Question: How can I make the ListView/Layout scroller to behave like modern layout like in android or windows 10. Currently the ListView scrollbar only applies to the ListView itself. I want the scroller to scroll the whole layout including the search bar in XAML.
I want also the ListView Items added to increment to the overall height of the ListView to achieve the effect.
Any available ways to do it with Native wpf xaml (No frameworks/dlls, just pure xaml/c#)

Code:
'''
<local:BasePage x:Class="GeneralMerchandise.UI.Pages.UsersPage"
xmlns="http://schemas.microsoft.com/winfx/2006/xaml/presentation"
xmlns:x="http://schemas.microsoft.com/winfx/2006/xaml"
xmlns:mc="http://schemas.openxmlformats.org/markup-compatibility/2006"
xmlns:d="http://schemas.microsoft.com/expression/blend/2008"
xmlns:a="clr-namespace:GeneralMerchandise.UI.AttachedProperties"
xmlns:local="clr-namespace:GeneralMerchandise.UI.Pages"
xmlns:c="clr-namespace:GeneralMerchandise.UI.Converter"
xmlns:viewmodel="clr-namespace:GeneralMerchandise.UI.ViewModel"
mc:Ignorable="d"
d:DesignHeight="450" d:DesignWidth="800"
Title="UsersPage">
<Page.DataContext>
<viewmodel:UsersViewModel x:Name="VM"/>
</Page.DataContext>
<Grid>
<Grid.RowDefinitions>
<RowDefinition Height="Auto"/>
<RowDefinition Height="Auto"/>
<RowDefinition/>
</Grid.RowDefinitions>
<StackPanel Orientation="Vertical"
Grid.Row="0"
Background="{StaticResource DefaultBackground}">
<TextBlock FontSize="{StaticResource FontSizeXLarge}"
Text="Users" />
<Border BorderThickness="0 0 0 1">
<Grid>
<StackPanel Orientation="Vertical" Width="300">
<TextBox Style="{StaticResource FlatTextBox}"
Width="270"
Margin="8"
a:Hint.TextProperty="Search"
a:ClearableText.EnableClearTextProperty="True"
Text="{Binding Search, UpdateSourceTrigger=PropertyChanged}"/>
<StackPanel Orientation="Horizontal"
HorizontalAlignment="Center">
<StackPanel.Resources>
<Style TargetType="RadioButton" BasedOn="{StaticResource FlatToggle}">
<Setter Property="Padding"
Value="15 10"/>
<Setter Property="BorderThickness"
Value="0 0 0 3"/>
</Style>
</StackPanel.Resources>
<RadioButton GroupName="Filter"
Content="All"
IsChecked="True"
Command="{Binding FilterActiveCommand}"
CommandParameter="{x:Static viewmodel:UsersViewModel+FilterActiveProperty.None }"/>
<RadioButton GroupName="Filter"
Content="Active"
Command="{Binding FilterActiveCommand}"
CommandParameter="{x:Static viewmodel:UsersViewModel+FilterActiveProperty.Active }"/>
<RadioButton GroupName="Filter"
Content="Deactived"
Command="{Binding FilterActiveCommand}"
CommandParameter="{x:Static viewmodel:UsersViewModel+FilterActiveProperty.Deactivated }"/>
</StackPanel>
</StackPanel>
<Button DockPanel.Dock="Right"
Content="New"
HorizontalAlignment="Right"
VerticalAlignment="Top"
Command="{Binding NewUserCommand}"/>
</Grid>
</Border>
</StackPanel>
<ListView Grid.Row="2"
Background="Transparent"
ItemsSource="{Binding UsersDisplay}"
ScrollViewer.HorizontalScrollBarVisibility="Disabled"
ScrollViewer.VerticalScrollBarVisibility="Auto"
BorderThickness="0"
Padding="20">
<ListView.Resources>
<c:UserDisplayDataFullnameConverter x:Key="FullnameConverter"/>
<c:BoolToValueConverter TrueValue="Active" FalseValue="Deactivated" x:Key="BoolToStringConverter"/>
</ListView.Resources>
<ListView.ItemsPanel>
<ItemsPanelTemplate>
<WrapPanel HorizontalAlignment="Left" Orientation="Horizontal" />
</ItemsPanelTemplate>
</ListView.ItemsPanel>
<ListView.ItemTemplate>
<DataTemplate>
<Button Style="{StaticResource PlainButton}"
Background="White"
DataContext="{Binding}"
Width="250"
Height="150"
Padding="5"
BorderThickness="2"
Margin="{StaticResource MarginSmall}"
HorizontalContentAlignment="Stretch"
VerticalContentAlignment="Stretch">
<Button.ToolTip>
<ToolTip>
<TextBlock Text="NAME"/>
</ToolTip>
</Button.ToolTip>
<Grid >
<Grid.ColumnDefinitions>
<ColumnDefinition Width="80"/>
<ColumnDefinition/>
</Grid.ColumnDefinitions>
<Ellipse Grid.Column="0"
Margin="5"
VerticalAlignment="Top"
Height="{Binding Path=ActualWidth, RelativeSource={RelativeSource Self}}"
Fill="{StaticResource LightGrayBrush}"/>
<Ellipse Grid.Column="0"
Margin="5"
VerticalAlignment="Top"
x:Name="userPicturePopup"
Height="{Binding Path=ActualWidth, RelativeSource={RelativeSource Self}}"
Width="Auto">
<Ellipse.Fill>
<ImageBrush ImageSource="{StaticResource UserIconMedium}"/>
</Ellipse.Fill>
</Ellipse>
<StackPanel Grid.Column="1"
Orientation="Vertical">
<TextBlock Text="{Binding Converter={StaticResource FullnameConverter}}"
TextWrapping="WrapWithOverflow"
Margin="10 5"/>
<TextBlock Margin="10 5"
Text="{Binding Created, StringFormat=Created {0:d}}"/>
<TextBlock Margin="10 5"
Text="{Binding IsActive, Converter={StaticResource BoolToStringConverter}, StringFormat=Account Is {0}}"/>
</StackPanel>
</Grid>
</Button>
</DataTemplate>
</ListView.ItemTemplate>
<ListView.ItemContainerStyle>
<Style TargetType="{x:Type ListViewItem}">
<Setter Property="Background" Value="Transparent" />
<Setter Property="Template">
<Setter.Value>
<ControlTemplate TargetType="{x:Type ListViewItem}">
<Border BorderBrush="Transparent"
BorderThickness="3"
Background="{TemplateBinding Background}">
<ContentPresenter />
</Border>
</ControlTemplate>
</Setter.Value>
</Setter>
</Style>
</ListView.ItemContainerStyle>
</ListView>
</Grid>
'''
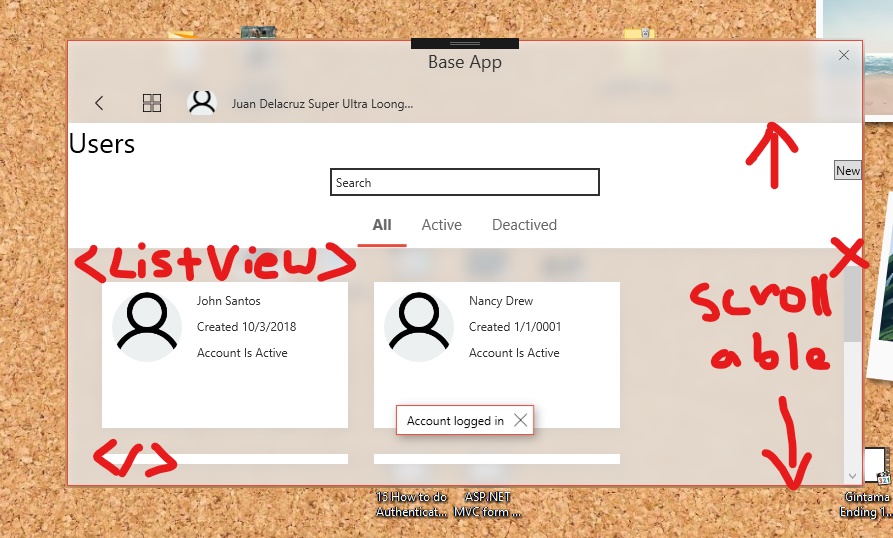
Answer: Put your ListView, search bar, and whatever else you want to scroll inside of a ScrollViewer.